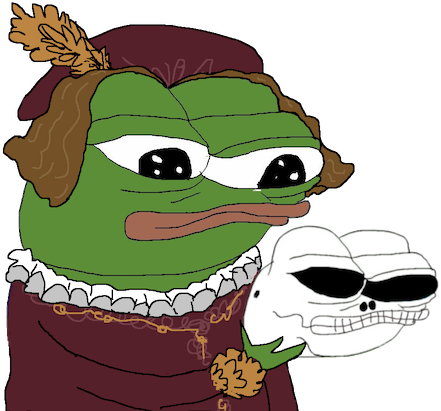
Label: 5_Pepe